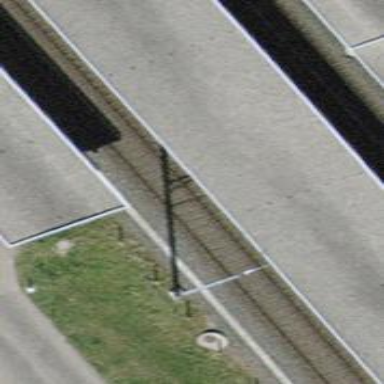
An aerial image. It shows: Railway stop with public transport stop position.